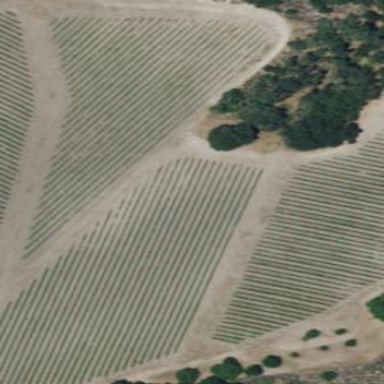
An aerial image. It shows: Vineyard where grapes are grown.